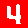
Digit: 4